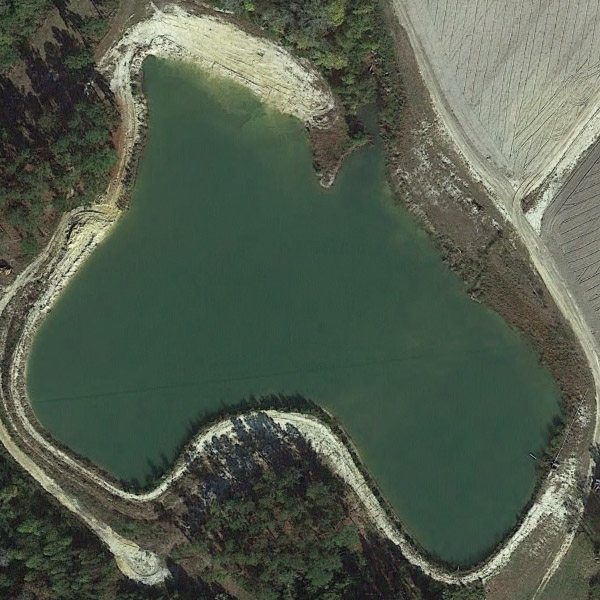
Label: Pond